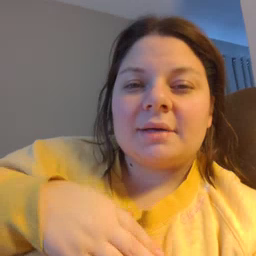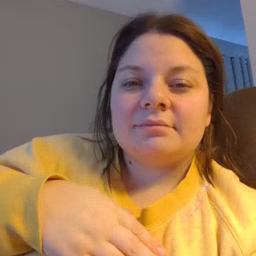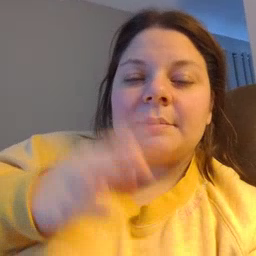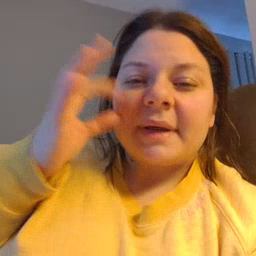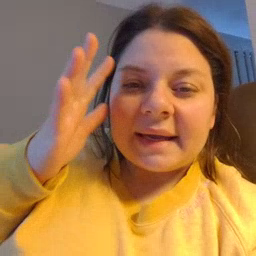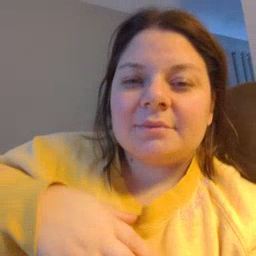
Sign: bee